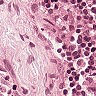
Metastatic tissue present: no